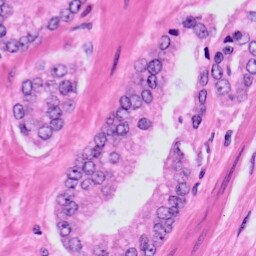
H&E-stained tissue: Prostate